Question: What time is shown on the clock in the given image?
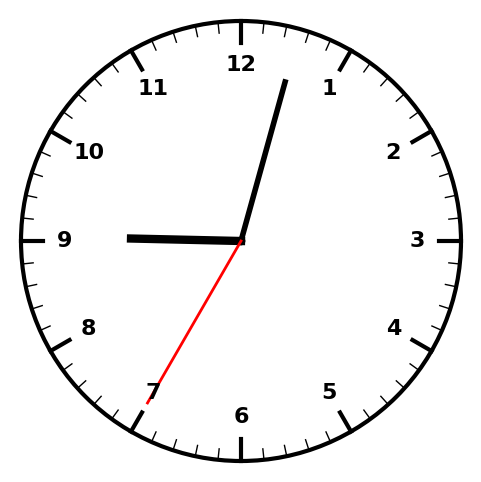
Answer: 09:02:35